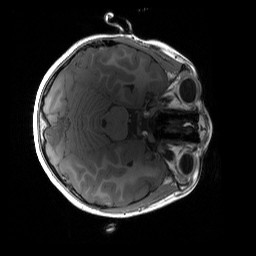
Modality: T1w
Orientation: axial
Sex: female
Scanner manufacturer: siemens
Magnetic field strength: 3 T
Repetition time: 1.9 s
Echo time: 0.00243 s